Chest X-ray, PA view. Patient: 73 years old, sex M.
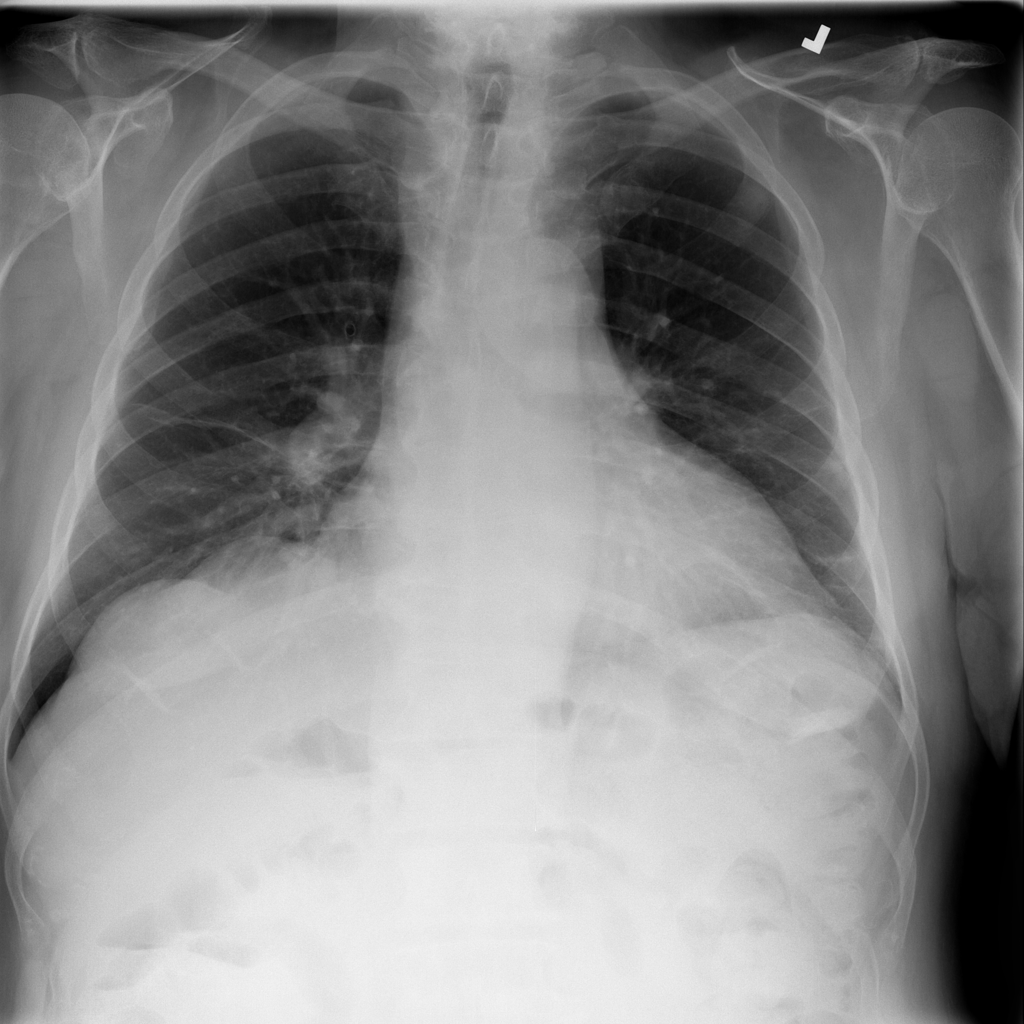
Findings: No Finding